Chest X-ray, PA view. Patient: 35 years old, sex M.
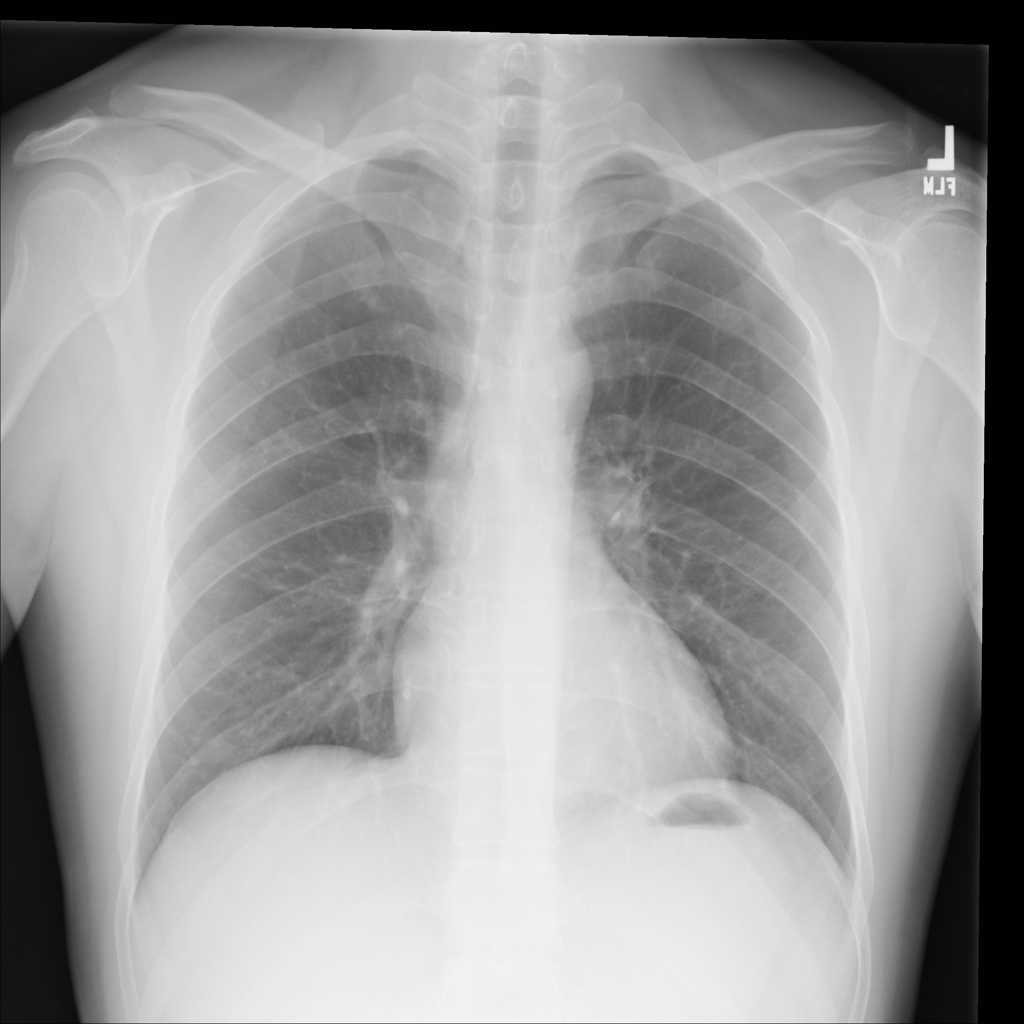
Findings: No Finding